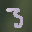
Label: 3